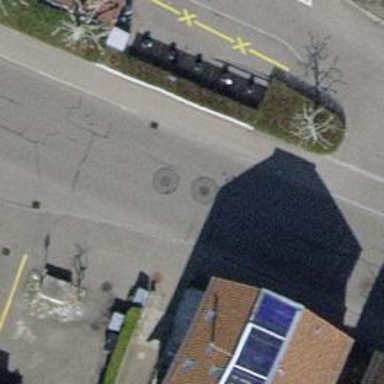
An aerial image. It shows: Road with steps.